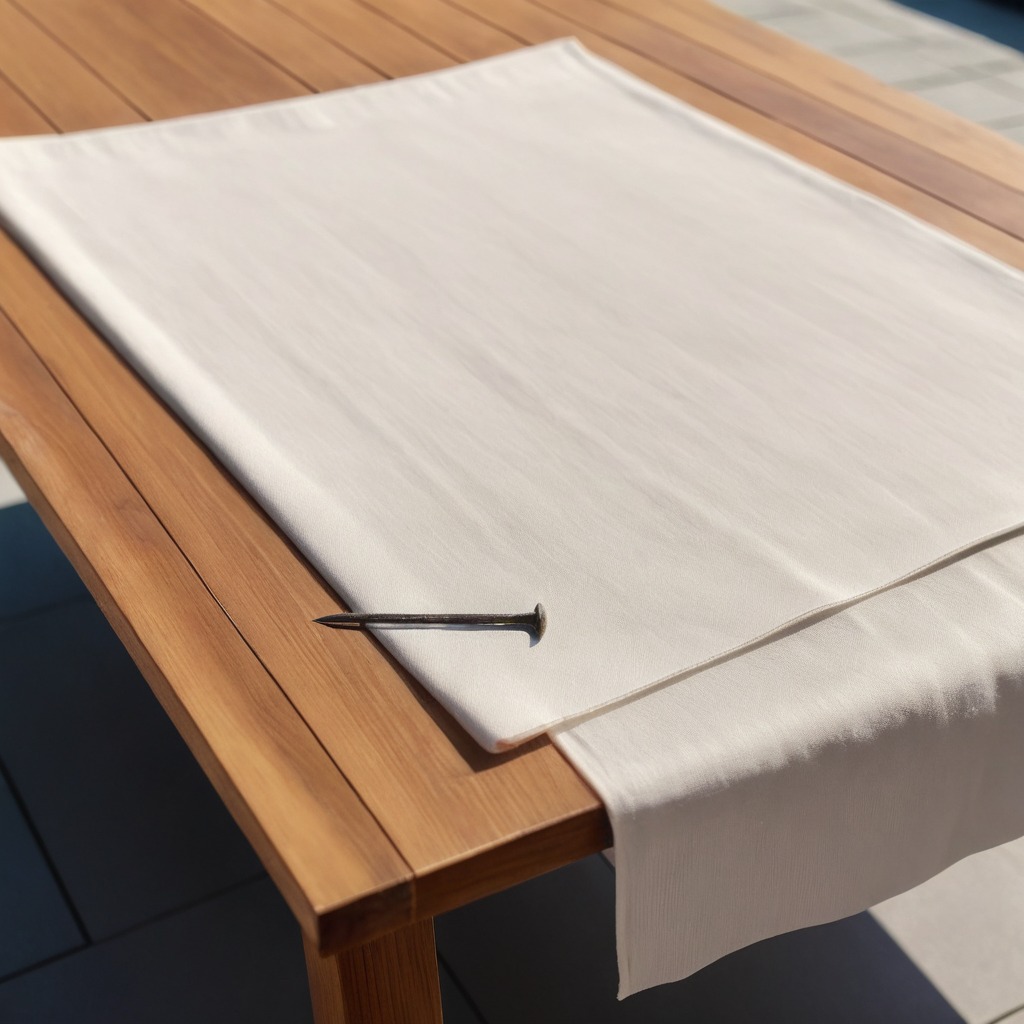
An iron nail is lying on the wooden table.